Question: My line chart has multiple lines, one for each year. The points on each line have the correct date, but the chart starts at January instead of October and I have been unable to figure out how to make it start at October. Even though the point dates are correct, for example, 10/01/2014 or 9/30/2015, I have changed the formatted date years to all be the same year so all the lines will show in the same month.
Below are the generated chart and associated code.

'''
//process the data for all charts except dredge depth as it will function differently
if (reportType !== "dredgedepth") {
yValueKey = "DAY_VALUE";
xValueKey = "Date";
var CumulativeDayTotal = 0;
var formattedDate, _date; code:
var data, lineColor, monthName;
var chartPlaceHolders = "";
//loop through each year to build our objects needed for the chart
$.each(jsonData.results, function (i, row) {
data = row.dt;
CumulativeDayTotal = 0
yAxis = [];
$.each(data, function (i, row) {
CumulativeDayTotal = parseInt(row[yValueKey]) + parseInt(CumulativeDayTotal);
//if not a cumulative report then set dates to be in the same year so chartjs will stack our lines
//instead of spreading across multiple years, this way it reads it as the same year so we can get functionality
formattedDate = row["DATE_F"];
if (nsData.myChartFormat !== "cumulative") {
formattedDate = moment(formattedDate).year(2016);
}
formattedDate = formatDate(formattedDate);
yAxis.push("{ y: " + CumulativeDayTotal + ", x: '" + formattedDate + "'}");
});
//create color for each new line/year
lineColor = dynamicColors(i);
chartPlaceHolders += '{label:"';
if (nsData.myChartFormat === "fiscal") {
chartPlaceHolders += 'FY ';
}
chartPlaceHolders += row.year + '", data:[' + yAxis + '],' +
'fill: false,' +
'lineTension: 0.1,' +
'backgroundColor: "' + lineColor + '",' +
'borderColor: "' + lineColor + '",' +
'borderCapStyle: "butt",' +
'borderDash: [],' +
'borderDashOffset: 0.0,' +
'borderJoinStyle: "miter",' +
'pointBorderColor: "rgba(75,192,192,1)",' +
'pointBackgroundColor: "#fff",' +
'pointBorderWidth: .2,' +
'pointHoverRadius: 1,' +
'pointHoverBackgroundColor: "rgba(75,192,192,1)",' +
'pointHoverBorderColor: "rgba(220,220,220,1)",' +
'pointHoverBorderWidth: 0,' +
'pointRadius: 2,' +
'pointHitRadius: .75,' +
'pointHitDetectionRadius : .75' +
'},';
});
}
//remove last comma from string
chartPlaceHolders = chartPlaceHolders.replace(/,\s*$/, "");
chartPlaceHolders = "[" + chartPlaceHolders + "]";
var initFields = eval("(" + chartPlaceHolders + ")");
//call newly created elements into a variable to pass along to the other functions
var ctx = $("#primaryChart")[0].getContext("2d");
var myChart = new Chart(ctx, {
type: 'line',
data: {
datasets: initFields
},
options: {
scales: {
yAxes: [{
scaleLabel: {
display: true,
labelString: yAxisLabel
}
}],
xAxes: [{
type: 'time',
unit: 'month',
time: {
unit: 'month',
tooltipFormat: tooltipDateFormat,
displayFormats: {
millisecond: xAxisDateFormat,
second: xAxisDateFormat,
minute: xAxisDateFormat,
hour: xAxisDateFormat,
day: xAxisDateFormat,
week: xAxisDateFormat,
month: xAxisDateFormat,
quarter: xAxisDateFormat,
year: xAxisDateFormat
}
},
scaleLabel: {
display: true,
labelString: xAxisLabel
}
}]
}
}
});
'''
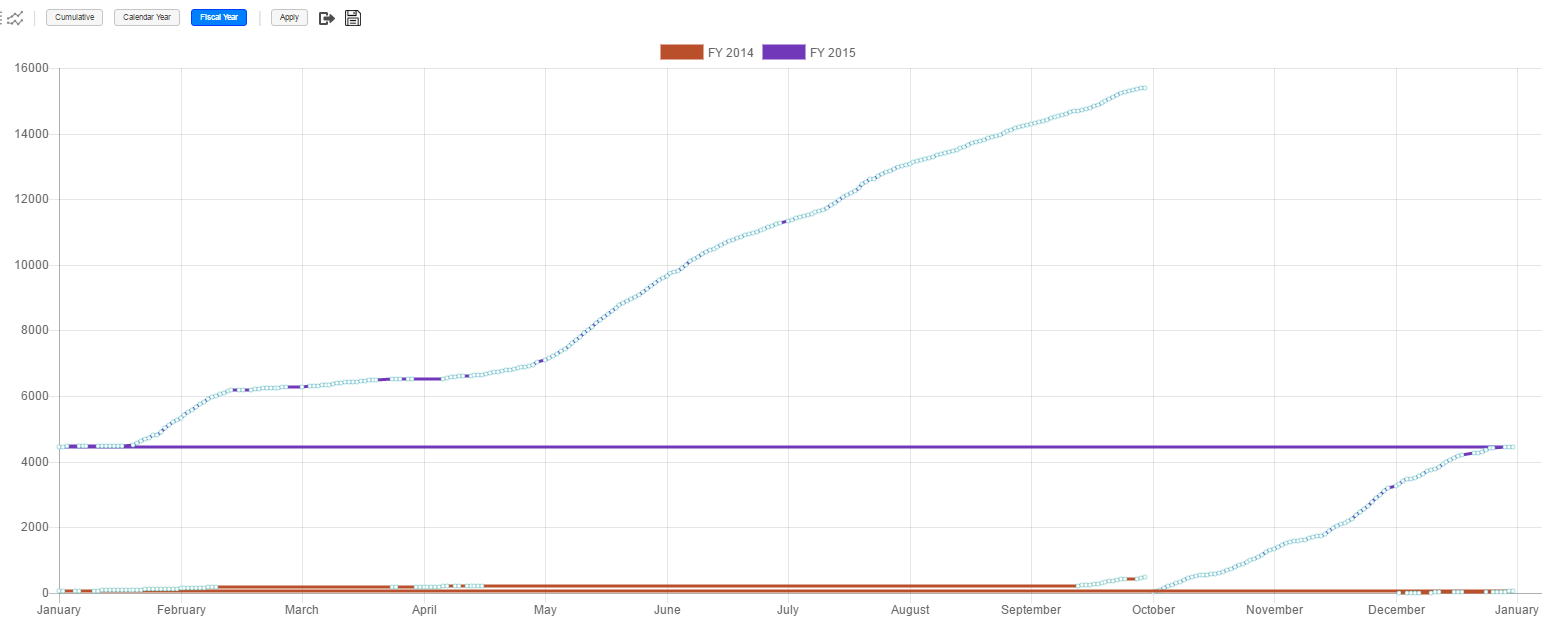
Answer: The solution was to get the fiscal years correct:
'''
$.each(data, function (i, row) {
CumulativeDayTotal = parseInt(row[yValueKey]) + parseInt(CumulativeDayTotal);
// MLP 12/22/16: If not a cumulative report then set dates to be in the same year (2016)
// so chartjs will stack lines instead of spreading across multiple years. This was Austin
// Martin's code. I assume he chose 2016 because it is a leap year and will include
// February 29 in case the user selects a date range that includes Feb 29.
formattedDate = row["DATE_F"];
if (nsData.myChartFormat !== "cumulative") {
formattedDate = moment(formattedDate).year(2016);
}
// MLP 12/22/16: If fiscal chart, set October 1 through December 31 to 2015
// so char will show October through September instead of January through December.
'''
Here:
'''
if (nsData.myChartFormat === "fiscal") {
if (moment(formattedDate).format("YYYY/MM/DD") >= "2016/10/01") {
formattedDate = moment(formattedDate).year(2015);
}
}
// MLP 12/13/16: format date to UTC MM/DD/YYYY using momentJS because the JavsScript
// Date function converts dates to the local time zone.
formattedDate = formatDateUtc(formattedDate);
yAxis.push("{ y: " + CumulativeDayTotal + ", x: '" + formattedDate + "'}");
});
'''